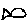
Label: fish